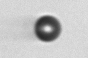
Label: bead